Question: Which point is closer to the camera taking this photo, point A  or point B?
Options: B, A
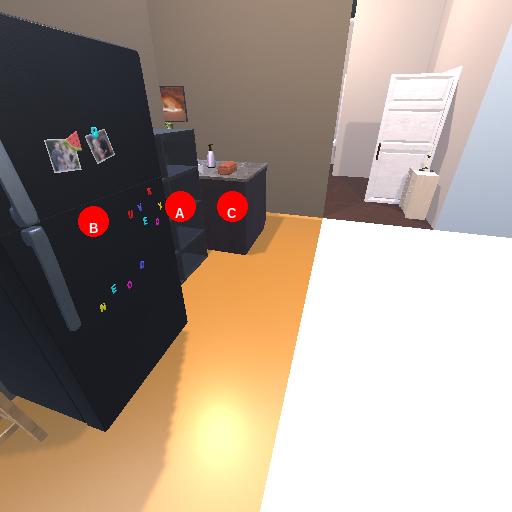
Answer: B